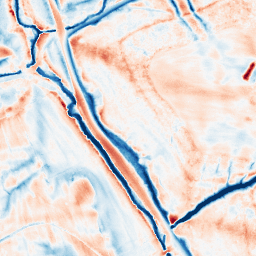
Category: edge_preserving
Decomposition family: guided
Decomposition parameters: radius: 8
eps: 0.001
Upsampling method: bicubic_3x
Upsampling parameters: scale: 3
Upsampling scale: 3